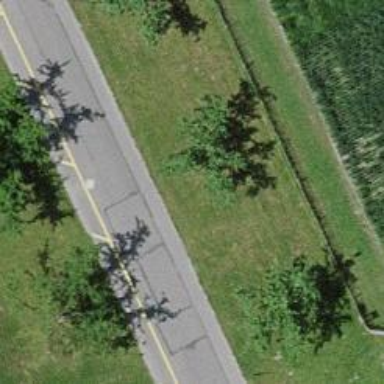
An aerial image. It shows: Avenue lined with broadleaved deciduous trees.